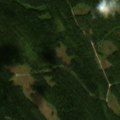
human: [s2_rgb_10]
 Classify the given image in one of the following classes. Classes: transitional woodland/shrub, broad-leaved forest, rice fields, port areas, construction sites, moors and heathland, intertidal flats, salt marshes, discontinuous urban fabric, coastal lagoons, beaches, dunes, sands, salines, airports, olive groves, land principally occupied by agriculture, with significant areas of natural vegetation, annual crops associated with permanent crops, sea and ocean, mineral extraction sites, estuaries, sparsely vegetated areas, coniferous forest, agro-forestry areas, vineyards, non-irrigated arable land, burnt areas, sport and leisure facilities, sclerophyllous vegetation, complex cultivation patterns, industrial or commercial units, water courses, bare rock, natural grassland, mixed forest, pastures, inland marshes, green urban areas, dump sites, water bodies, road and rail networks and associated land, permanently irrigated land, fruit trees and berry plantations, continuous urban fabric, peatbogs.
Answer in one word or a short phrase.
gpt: coniferous forest